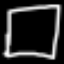
Label: square